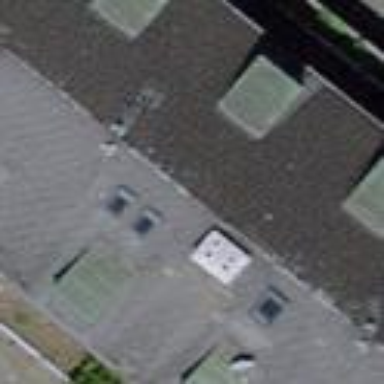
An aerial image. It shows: Residential building with gabled roof oriented across.